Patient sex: F
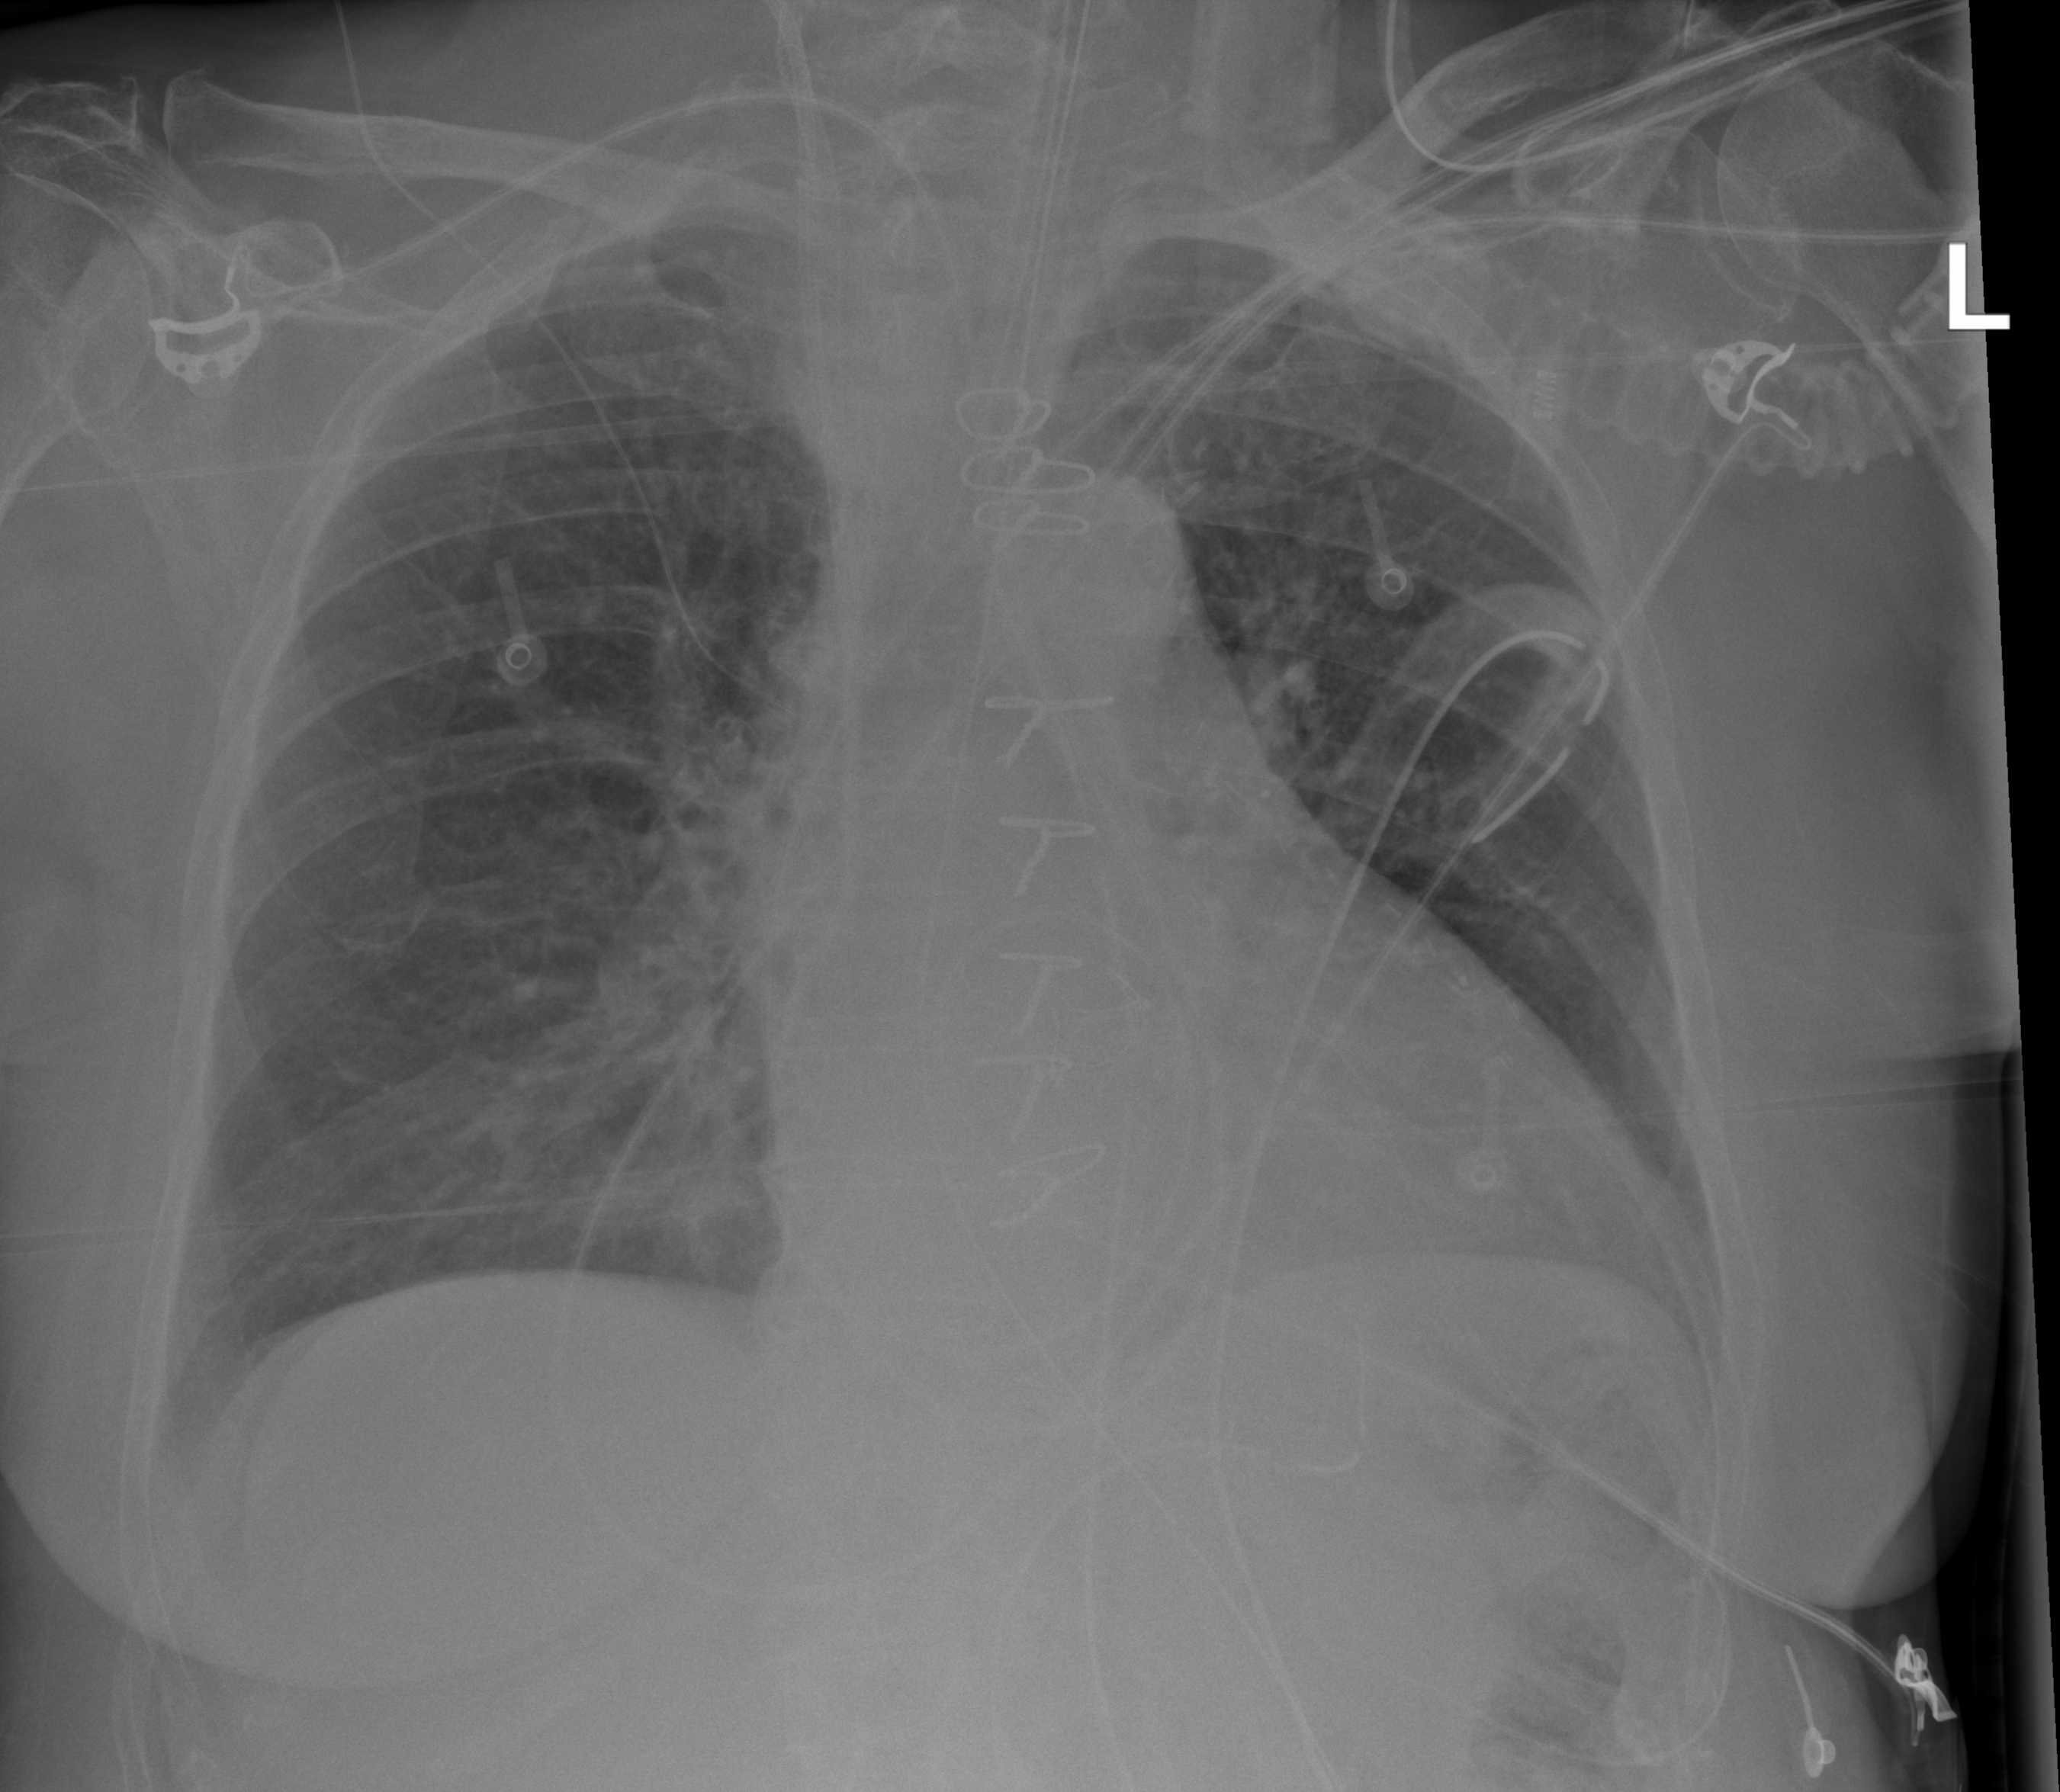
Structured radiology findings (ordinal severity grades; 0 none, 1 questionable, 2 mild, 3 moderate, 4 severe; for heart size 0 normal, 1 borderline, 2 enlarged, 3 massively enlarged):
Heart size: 2
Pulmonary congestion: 0
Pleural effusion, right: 0
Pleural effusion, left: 0
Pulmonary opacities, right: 0
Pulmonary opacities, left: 0
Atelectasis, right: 0
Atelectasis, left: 0